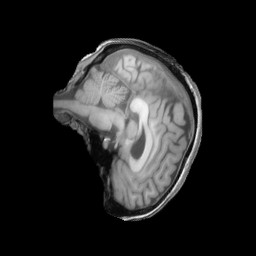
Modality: T1w
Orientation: sagittal
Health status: ill
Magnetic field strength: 3 T